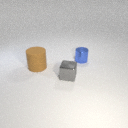
large brown rubber cylinder behind small gray metal cube